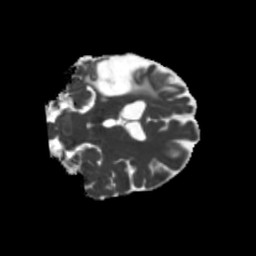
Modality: MD
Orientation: coronal
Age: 49
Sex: male
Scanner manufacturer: siemens
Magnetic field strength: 3 T
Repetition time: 5.25 s
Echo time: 0.08 s